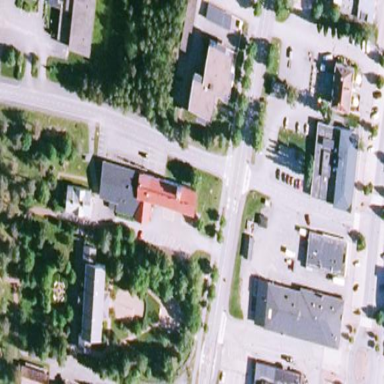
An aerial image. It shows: Fire station.